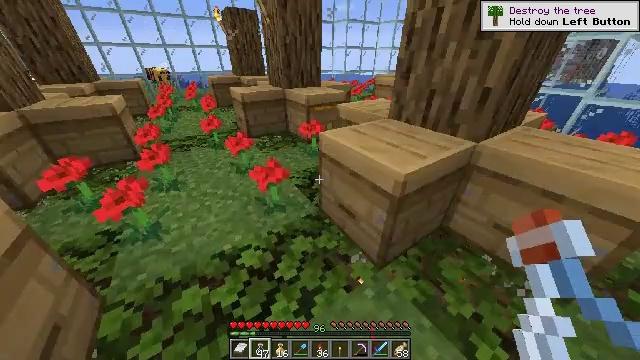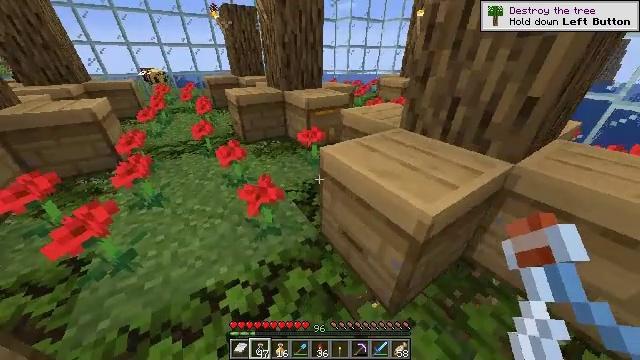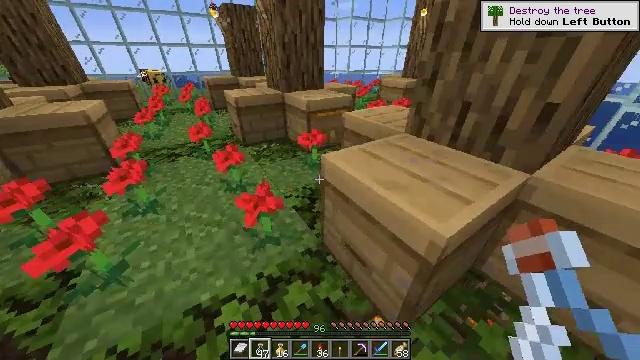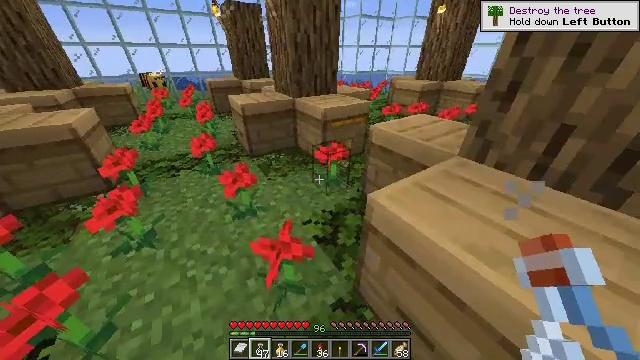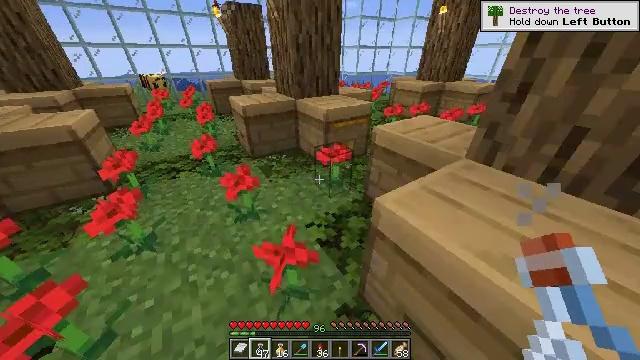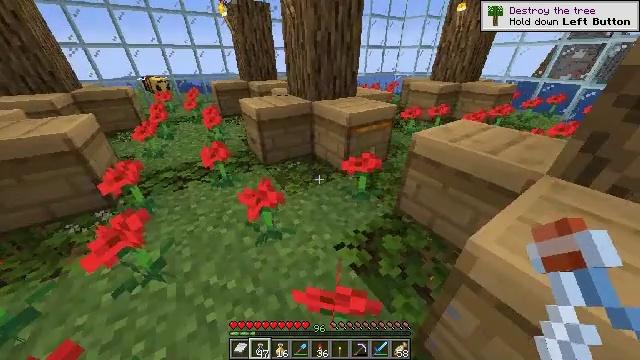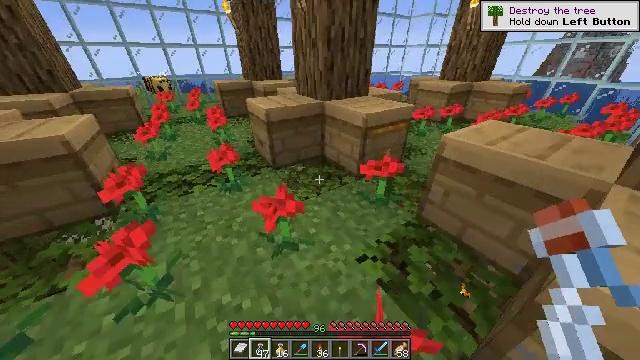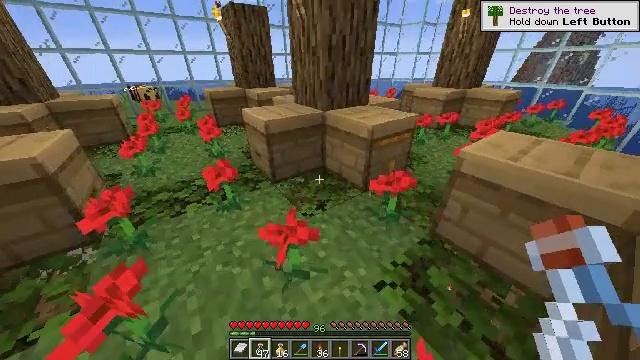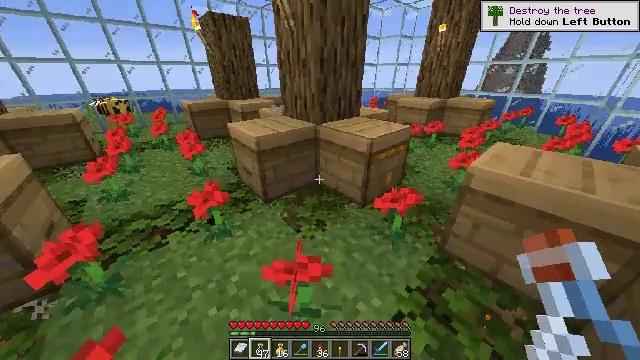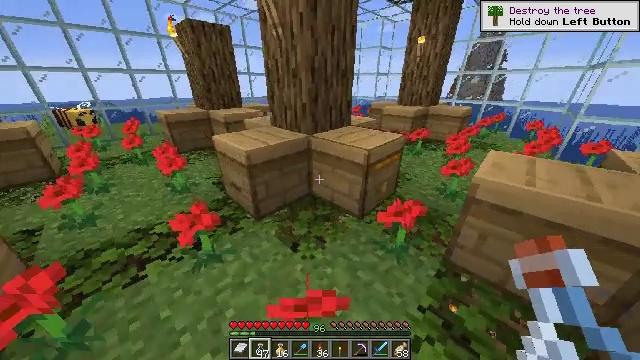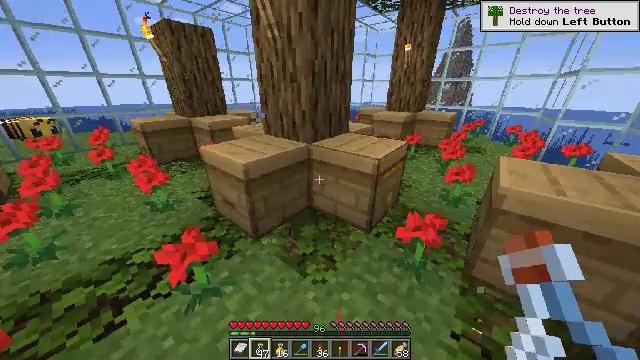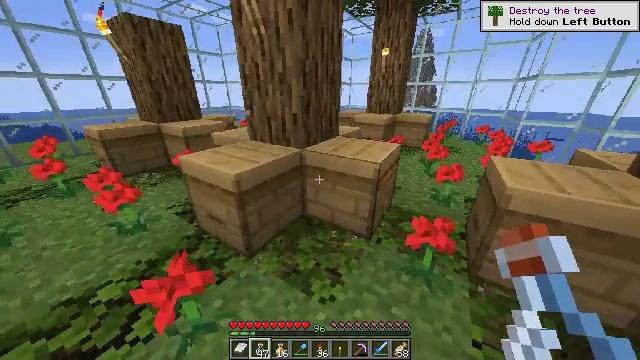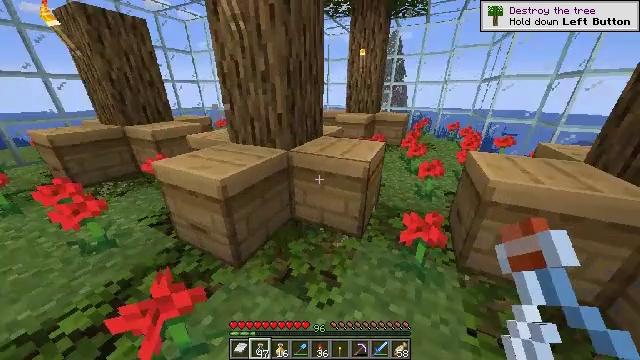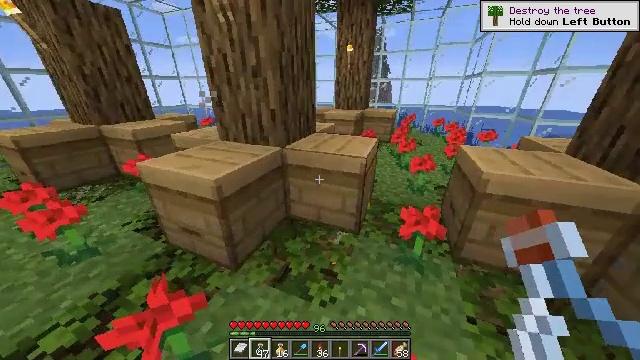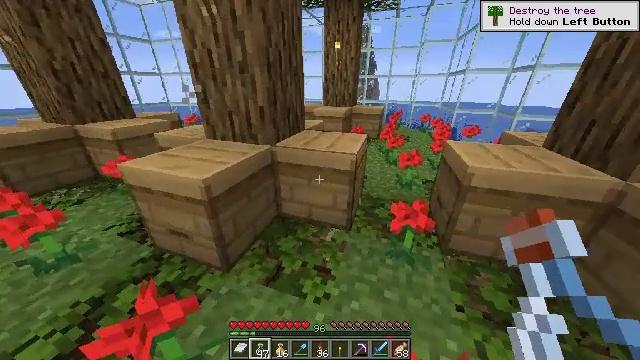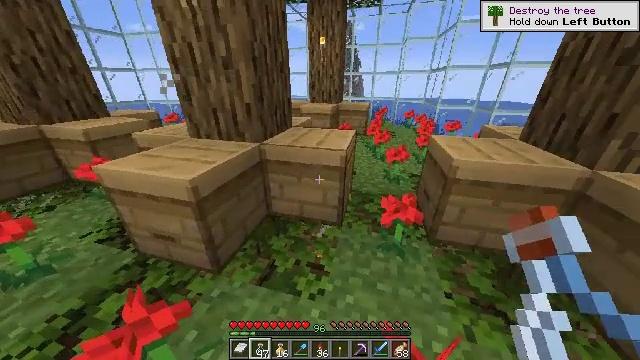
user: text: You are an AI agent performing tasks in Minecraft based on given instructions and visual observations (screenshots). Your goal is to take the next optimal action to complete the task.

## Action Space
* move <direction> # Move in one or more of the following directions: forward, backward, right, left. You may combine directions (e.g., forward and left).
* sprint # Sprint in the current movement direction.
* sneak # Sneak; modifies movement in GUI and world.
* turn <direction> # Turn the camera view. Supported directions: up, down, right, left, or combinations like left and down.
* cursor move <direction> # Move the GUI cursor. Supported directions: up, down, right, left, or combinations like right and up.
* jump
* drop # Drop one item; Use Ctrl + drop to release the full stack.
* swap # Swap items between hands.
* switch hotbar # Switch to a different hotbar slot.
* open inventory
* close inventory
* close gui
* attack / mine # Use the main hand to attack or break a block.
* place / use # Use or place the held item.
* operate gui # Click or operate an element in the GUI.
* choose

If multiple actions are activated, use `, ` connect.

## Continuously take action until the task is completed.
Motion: motion action
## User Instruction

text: Combine honey bottles to make a honey block.
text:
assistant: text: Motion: move forward
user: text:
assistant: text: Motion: move forward and move left
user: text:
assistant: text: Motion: move forward and move left
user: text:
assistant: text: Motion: move forward and move left
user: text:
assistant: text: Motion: move forward and move left
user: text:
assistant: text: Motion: move forward and move left
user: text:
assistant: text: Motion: move forward and move left, turn right and up
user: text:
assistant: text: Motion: move forward and move left, turn right and up
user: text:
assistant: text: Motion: move forward and move left, turn right and up
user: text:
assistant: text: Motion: move forward and move left, turn right and up
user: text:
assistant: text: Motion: turn right
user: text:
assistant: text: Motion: turn right
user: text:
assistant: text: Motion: turn right
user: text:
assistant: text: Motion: turn right
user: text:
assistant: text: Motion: turn right
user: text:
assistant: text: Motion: turn right
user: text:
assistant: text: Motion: turn right, use / place
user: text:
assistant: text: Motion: use / place
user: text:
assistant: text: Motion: use / place
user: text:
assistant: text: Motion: no_op
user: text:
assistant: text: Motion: no_op
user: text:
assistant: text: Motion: no_op
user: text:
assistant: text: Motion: turn left
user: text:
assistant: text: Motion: turn left
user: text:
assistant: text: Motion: turn left
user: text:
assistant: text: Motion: turn left
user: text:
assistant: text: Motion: turn left
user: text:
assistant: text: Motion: move forward and move left
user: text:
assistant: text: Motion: move forward and move left
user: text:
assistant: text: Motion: move forward and move left